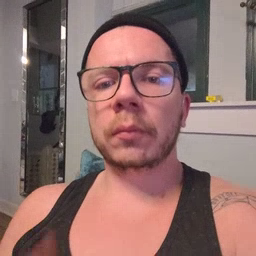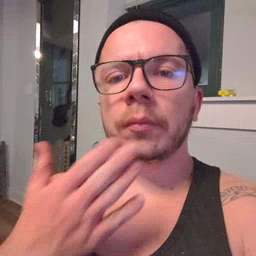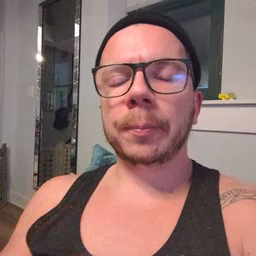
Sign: thankyou